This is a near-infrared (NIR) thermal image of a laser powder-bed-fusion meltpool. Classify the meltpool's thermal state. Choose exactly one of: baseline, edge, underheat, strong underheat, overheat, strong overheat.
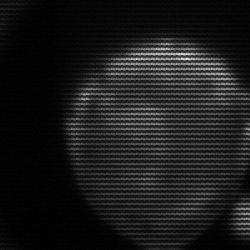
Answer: edge